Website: crate-barrel
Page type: customer-info-address
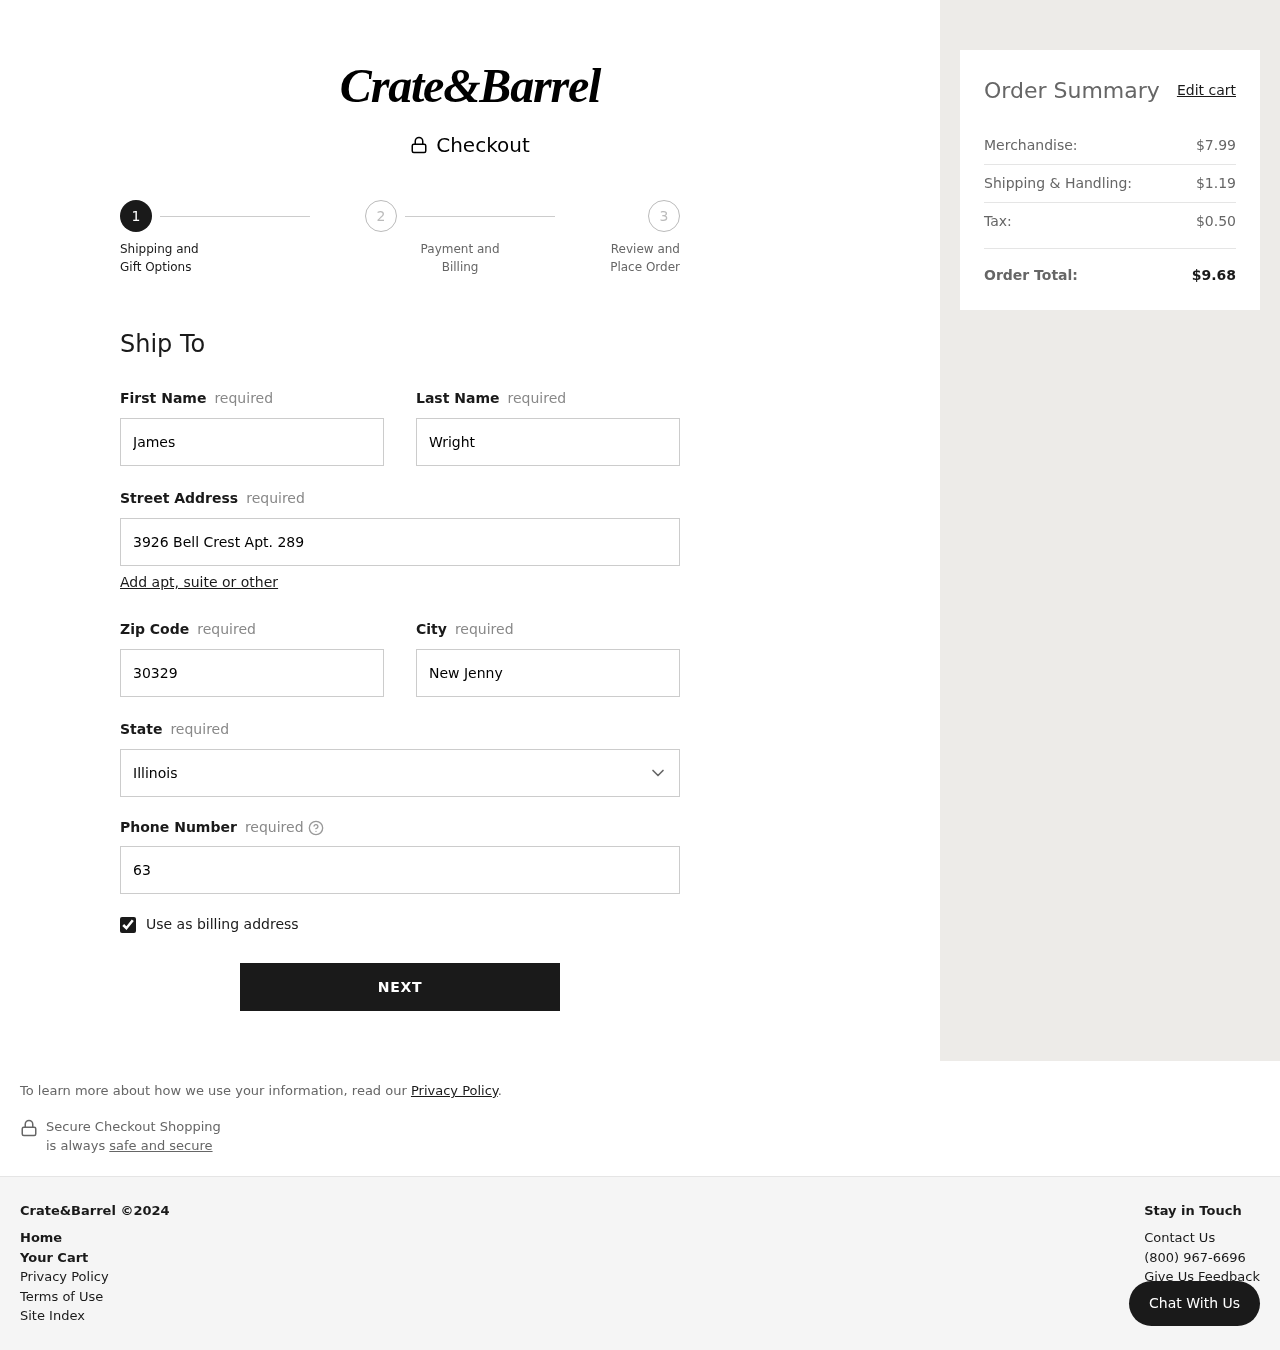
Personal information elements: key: PII_CITY
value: New Jenny
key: PII_FIRSTNAME
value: James
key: PII_LASTNAME
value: Wright
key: PII_PHONE
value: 6378814442
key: PII_POSTCODE
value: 30329
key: PII_STATE
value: Illinois
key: PII_STREET
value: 3926 Bell Crest Apt. 289
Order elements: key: ORDER_SUBTOTAL
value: $7.99
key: ORDER_SHIPPING_COST
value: $1.19
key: ORDER_TAX
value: $0.50
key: ORDER_TOTAL
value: $9.68